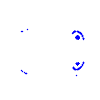
Particle: pion